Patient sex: M
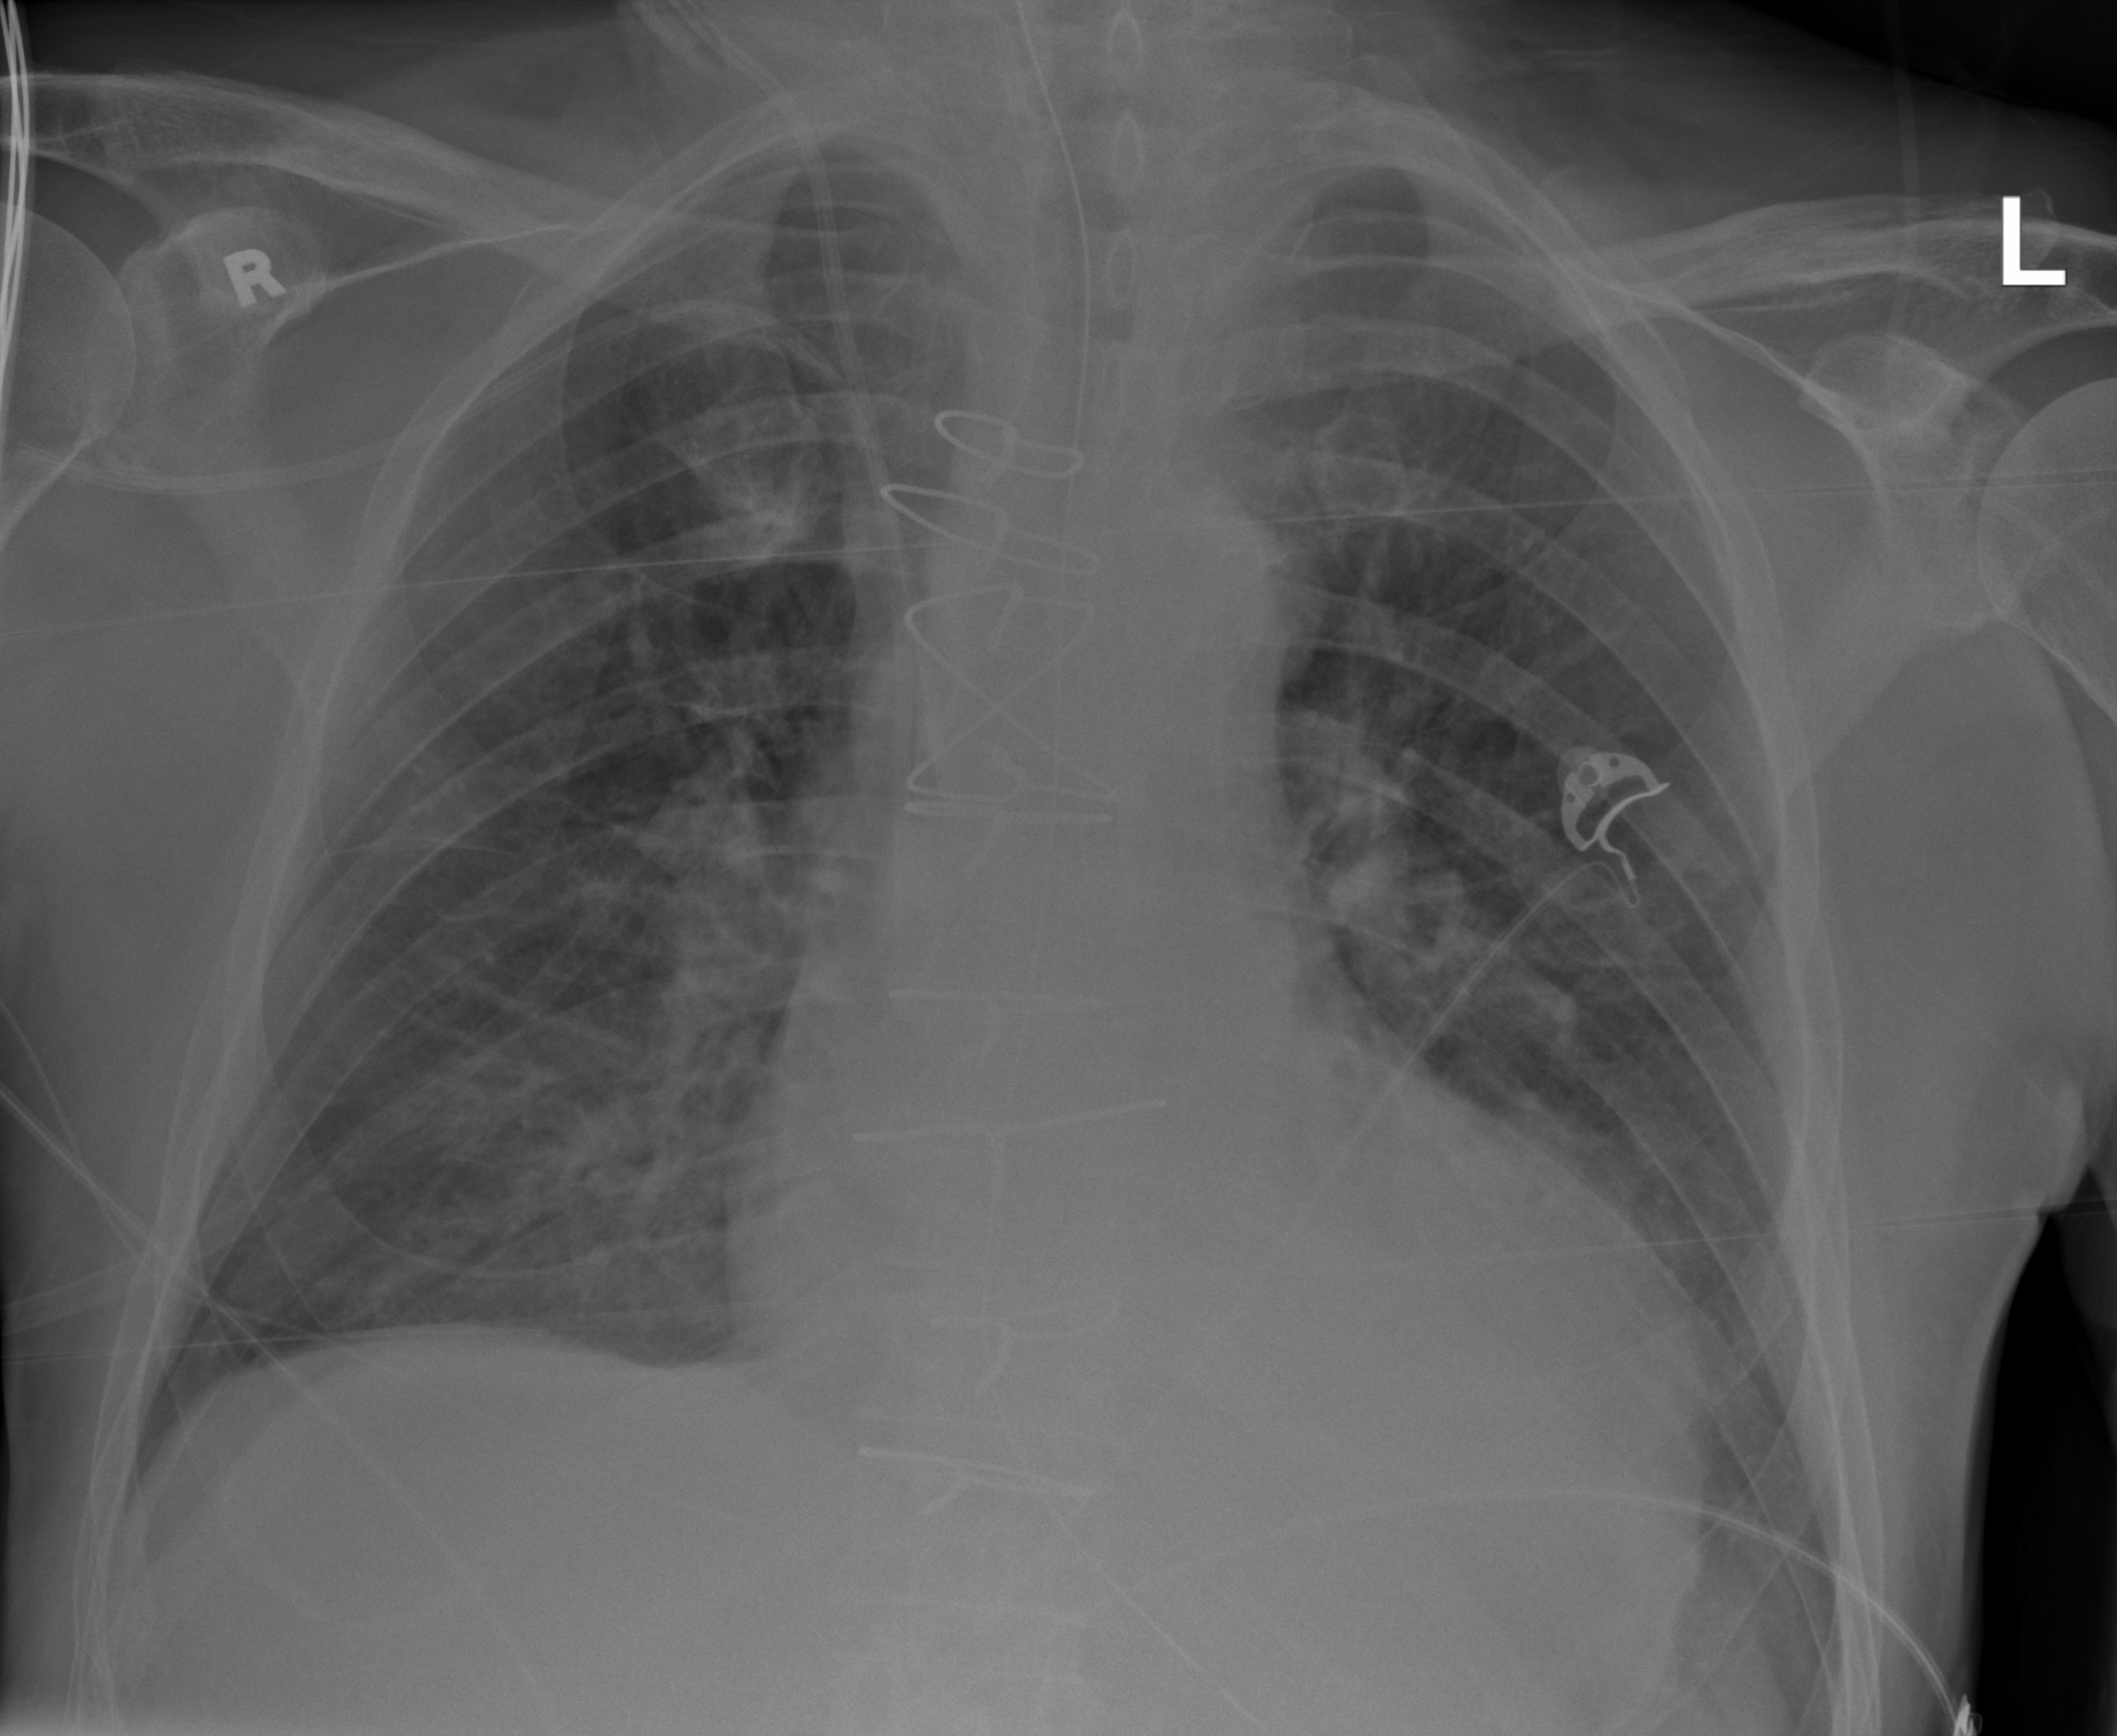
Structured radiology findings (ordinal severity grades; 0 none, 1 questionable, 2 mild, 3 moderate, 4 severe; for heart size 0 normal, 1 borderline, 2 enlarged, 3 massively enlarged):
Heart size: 2
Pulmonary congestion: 2
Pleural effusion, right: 0
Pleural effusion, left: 1
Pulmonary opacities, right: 2
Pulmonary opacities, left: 0
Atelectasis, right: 1
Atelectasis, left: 1